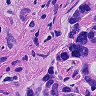
Metastatic tissue present: yes